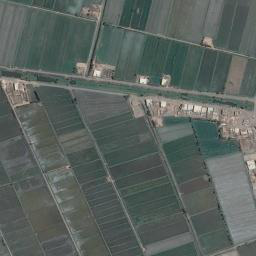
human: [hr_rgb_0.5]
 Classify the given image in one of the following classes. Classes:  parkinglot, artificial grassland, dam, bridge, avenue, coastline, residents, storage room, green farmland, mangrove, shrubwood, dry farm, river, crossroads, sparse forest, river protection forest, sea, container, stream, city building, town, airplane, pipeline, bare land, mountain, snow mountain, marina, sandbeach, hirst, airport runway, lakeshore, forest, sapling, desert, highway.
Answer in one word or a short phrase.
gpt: green farmland